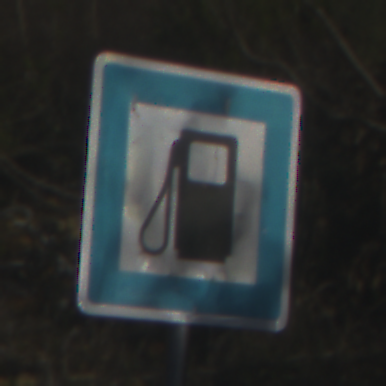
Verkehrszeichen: Tankstelle
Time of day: MorningAfternoon
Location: Outdoor (RoadRail)
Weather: PartlyCloudy
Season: NotSpecified
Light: Natural